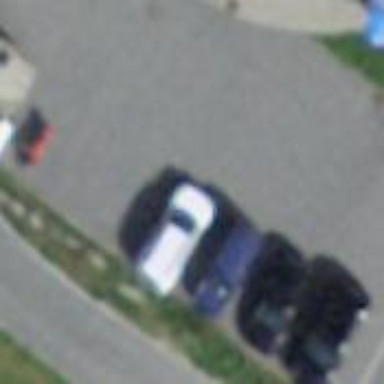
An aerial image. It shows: Paved parking area.